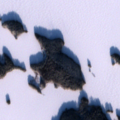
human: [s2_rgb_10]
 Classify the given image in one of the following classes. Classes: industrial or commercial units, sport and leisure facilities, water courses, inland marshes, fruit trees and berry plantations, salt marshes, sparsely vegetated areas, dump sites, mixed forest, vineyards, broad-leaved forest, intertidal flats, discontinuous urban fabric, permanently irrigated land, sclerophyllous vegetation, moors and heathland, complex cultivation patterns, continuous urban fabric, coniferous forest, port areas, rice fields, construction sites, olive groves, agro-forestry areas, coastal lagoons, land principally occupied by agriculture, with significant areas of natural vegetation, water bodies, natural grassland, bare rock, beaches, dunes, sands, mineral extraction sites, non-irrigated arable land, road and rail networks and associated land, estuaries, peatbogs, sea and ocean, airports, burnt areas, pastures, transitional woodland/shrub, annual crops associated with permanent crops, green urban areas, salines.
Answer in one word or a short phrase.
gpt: coniferous forest, mixed forest, water bodies